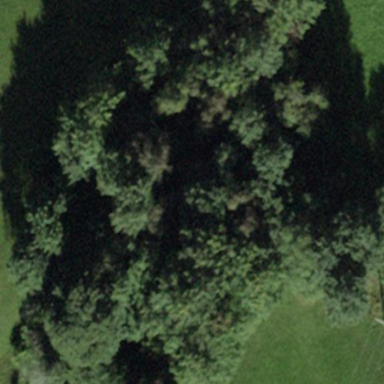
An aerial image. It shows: Forest area.